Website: bh-photo
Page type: customer-info-address
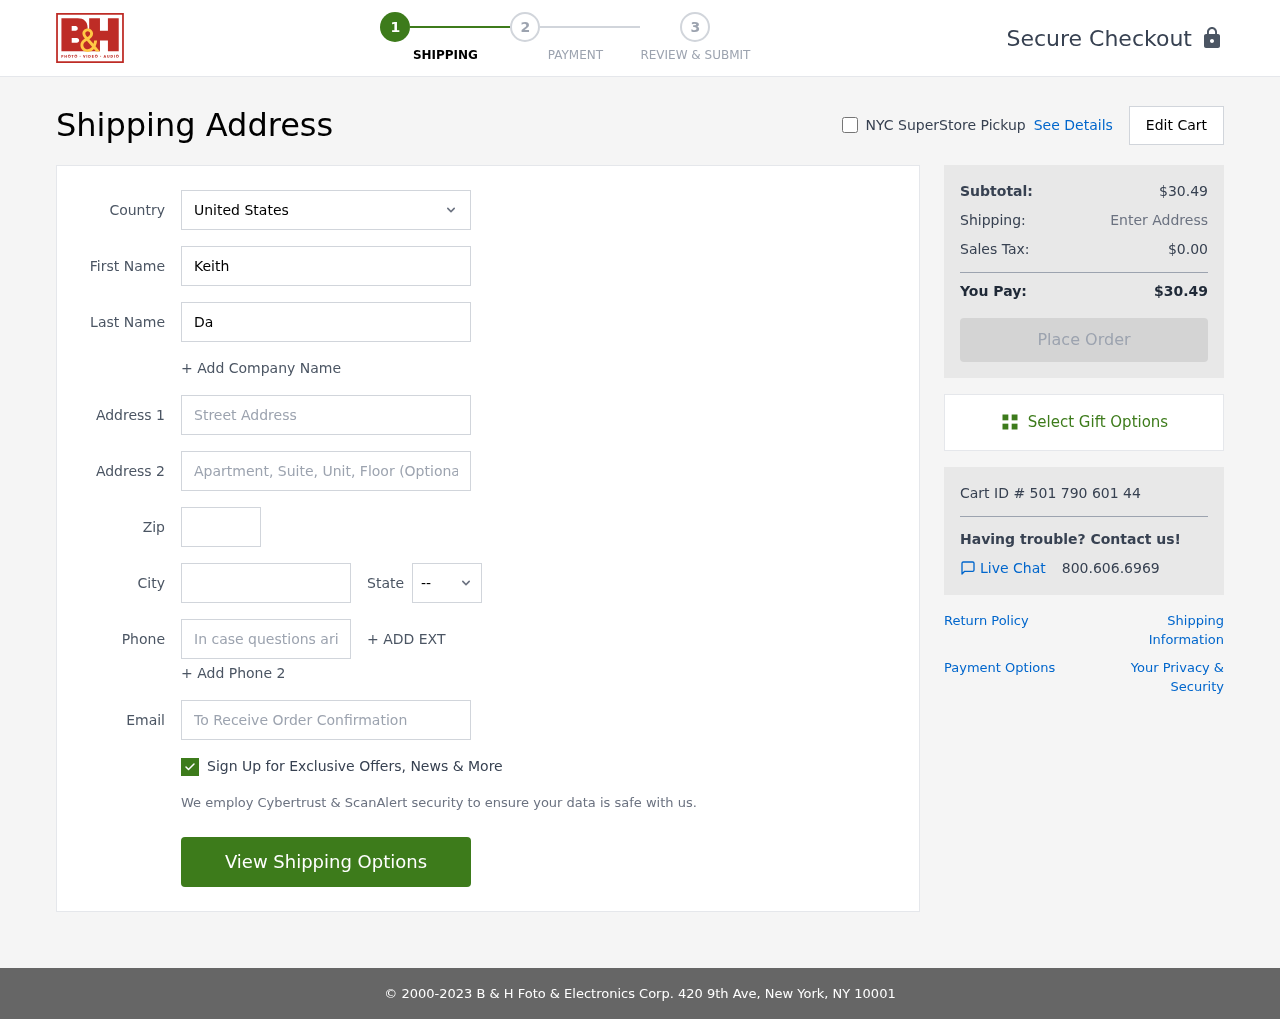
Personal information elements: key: PII_CITY
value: New Caroline
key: PII_COUNTRY
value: United States
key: PII_EMAIL
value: kdaugherty@gmail.com
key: PII_FIRSTNAME
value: Keith
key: PII_LASTNAME
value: Daugherty
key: PII_PHONE
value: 5946726795
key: PII_POSTCODE
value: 02878
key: PII_STATE_ABBR
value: IL
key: PII_STREET
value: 542 Allison Road Suite 072
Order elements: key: ORDER_SUBTOTAL
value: $30.49
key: ORDER_TAX
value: $0.00
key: ORDER_TOTAL
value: $30.49
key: ORDER_ID
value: Cart ID # 501 790 601 44